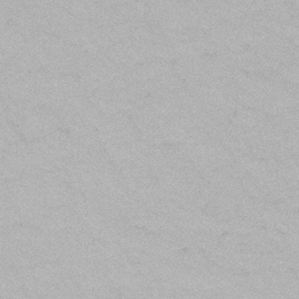
Label: frost